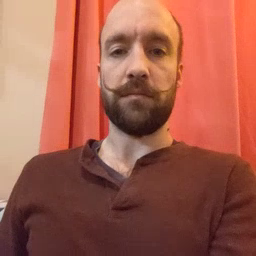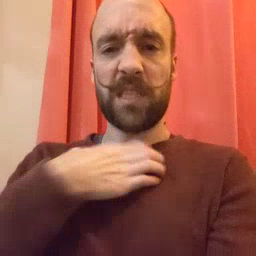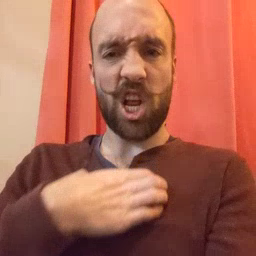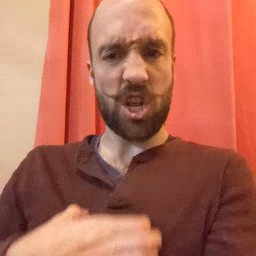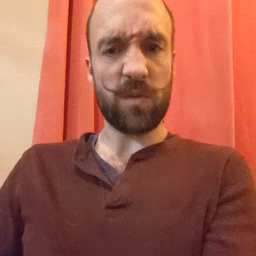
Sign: hungry